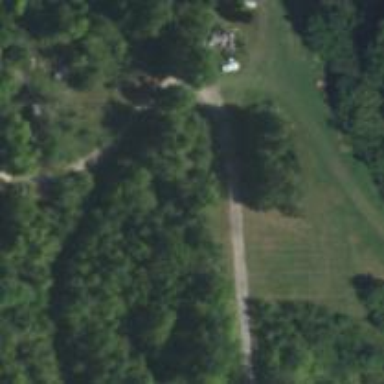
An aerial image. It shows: Driveway.